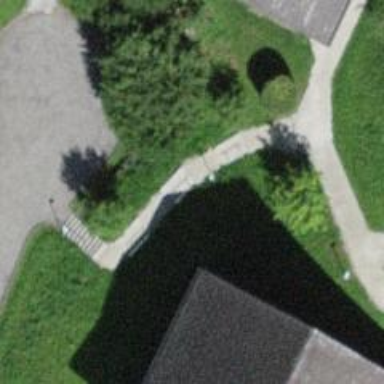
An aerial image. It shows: Path made of paving stones.